Interaction volume radius: 10 \u00c5
Interaction volume height: 25 \u00c5
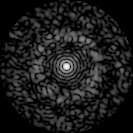
Disorder parameter: 0.8225